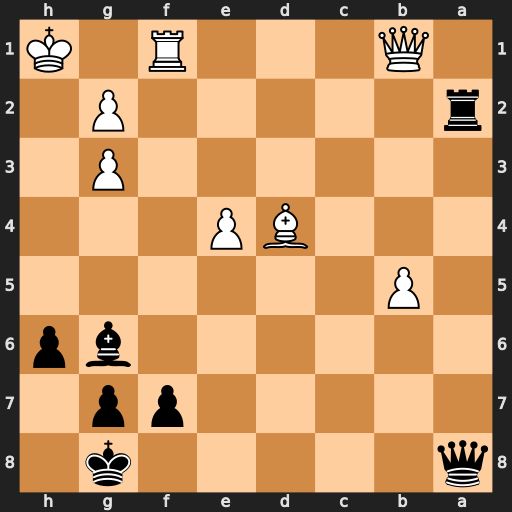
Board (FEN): q5k1/5pp1/6bp/1P6/3BP3/6P1/r5P1/1Q3R1K
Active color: b
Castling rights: -
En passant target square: -
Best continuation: Bxe4 Qxa2 Qxa2